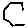
Label: hexagon